Question: I configured the Operational analytics for the MobileFirst 7.0
Configured the JDNI as per the IBM document and created client side log profile in Admin Operation Console. But it always shows 0 data. Not load any client logs / server logs.
Log receiver adapter has been built and deployed in the operation console. Client has the method to push the logs to server via WL.Logger.send(). I see the client log console and logcat, the logs has been pushed to server. In server log also, i see the invoke success log for logReceiverAdapter call.
In Operation Analytics console JNDI, the Queue and Size has been set to 1.

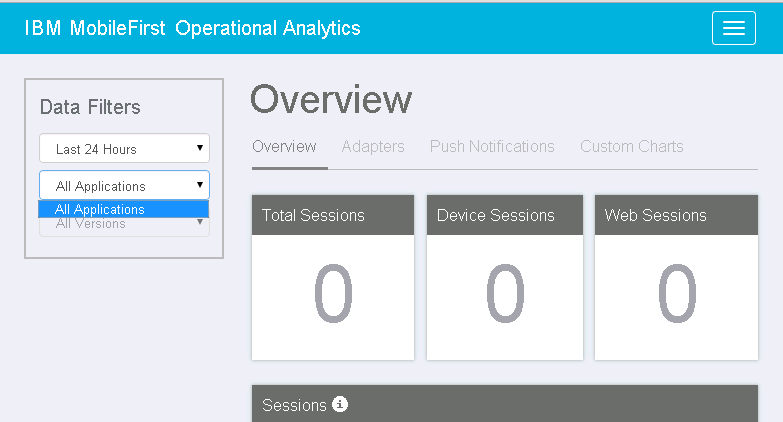
Answer: This was identified to be a defect in the product and will be resolved as part of APAR #PI42509 WHEN USING SSL ON WEBSPHERE THE ANALYTICS DATA IS NOT RECEIVED BY THE ANALYTICS SERVER BECAUSE OF THE SSL CONFIGURATION USED
There is no local workaround.
Continue to follow up on the issue in the PMR (support ticket) you have opened.